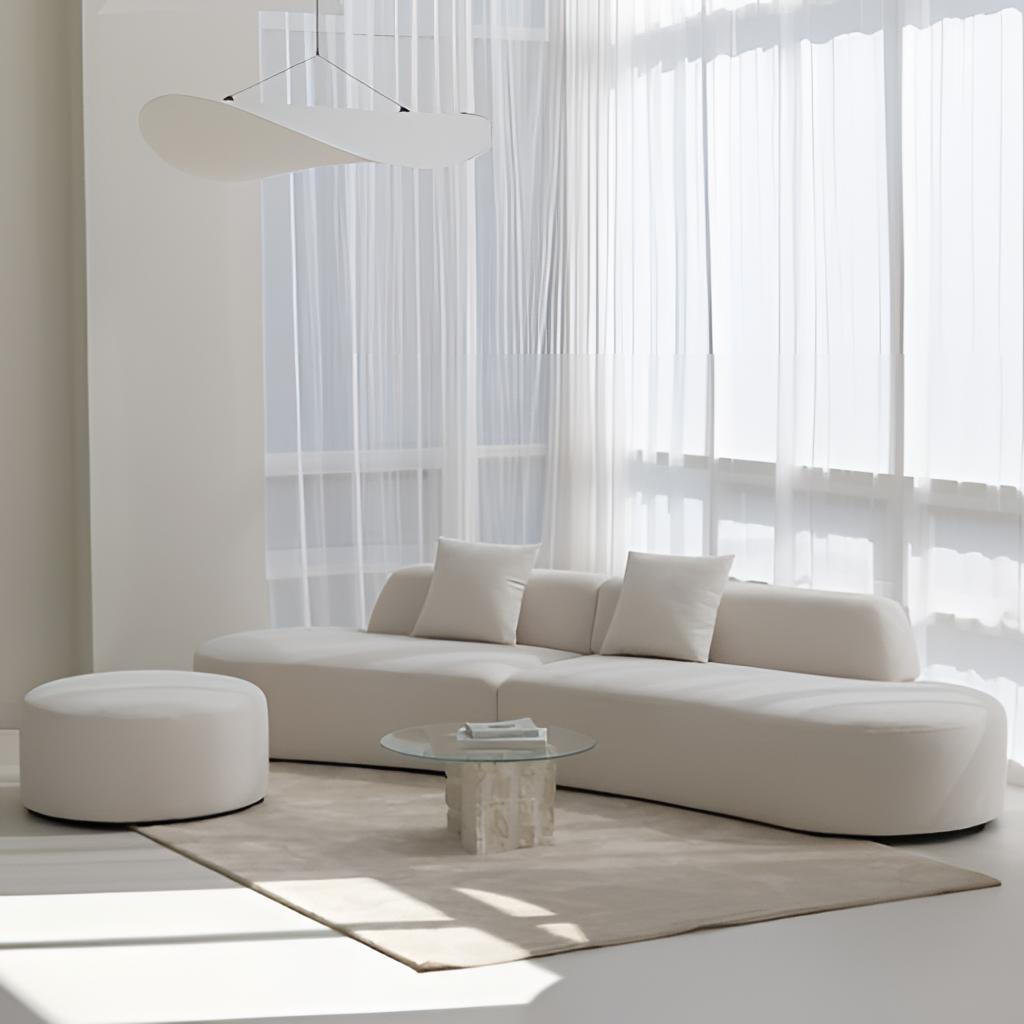
white fabric sectional sofa, living room, minimalist, white fabric wallpaper, with sheer pattern, fabric flooring, with solid pattern